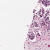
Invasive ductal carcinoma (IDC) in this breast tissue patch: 1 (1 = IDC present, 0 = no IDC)